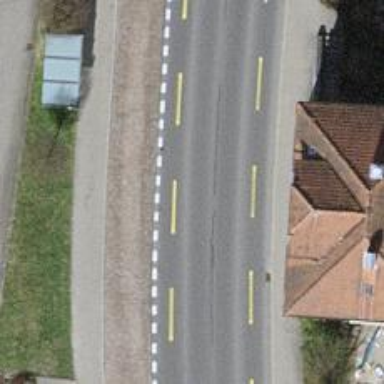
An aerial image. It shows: Bus stop with designated stop position for public transport.